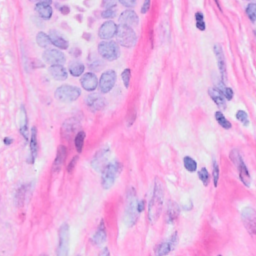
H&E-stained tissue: Breast